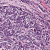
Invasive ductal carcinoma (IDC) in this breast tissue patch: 1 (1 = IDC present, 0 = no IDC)